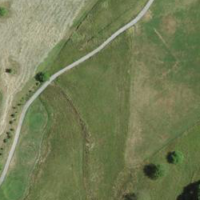
EUNIS habitat code: 53
Species observed at this site:
Prunus padus